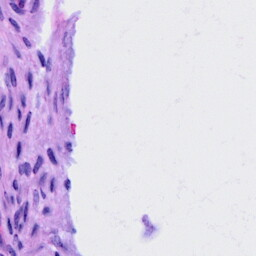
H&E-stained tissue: Cervix